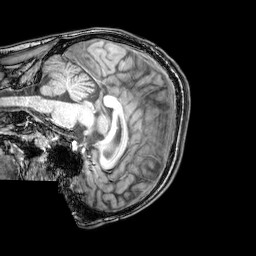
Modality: T1w
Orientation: sagittal
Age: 20
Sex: male
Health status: healthy
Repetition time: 0.081 s
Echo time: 0.037 s